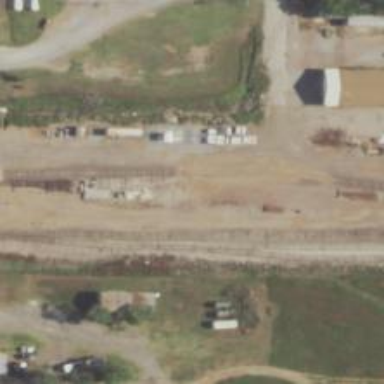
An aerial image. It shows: Railway siding with rails.